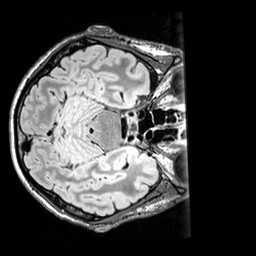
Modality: FLAIR
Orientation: axial
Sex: male
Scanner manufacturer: siemens
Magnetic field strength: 3 T
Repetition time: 5 s
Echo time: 0.395 s